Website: macys
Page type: customer-info-address
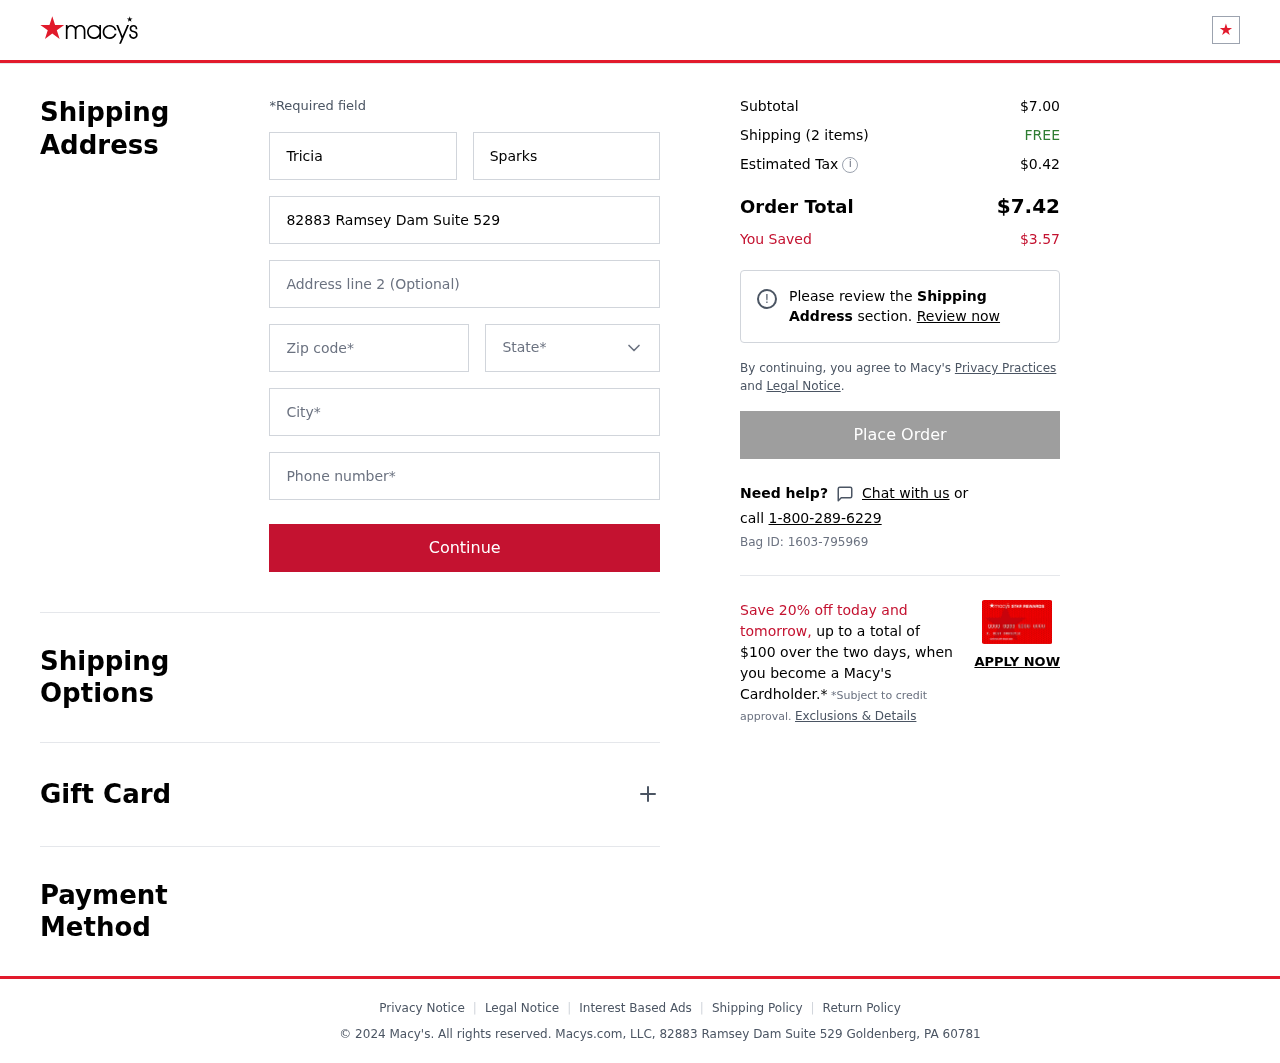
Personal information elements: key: PII_CITY
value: Goldenberg
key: PII_FIRSTNAME
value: Tricia
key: PII_LASTNAME
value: Sparks
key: PII_PHONE
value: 6693221881
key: PII_POSTCODE
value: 60781
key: PII_STATE
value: Pennsylvania
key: PII_STREET
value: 82883 Ramsey Dam Suite 529
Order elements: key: ORDER_SUBTOTAL
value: $7.00
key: ORDER_NUM_ITEMS
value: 2
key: ORDER_SHIPPING_COST
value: FREE
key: ORDER_TAX
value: $0.42
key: ORDER_TOTAL
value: $7.42
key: ORDER_SAVINGS
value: $3.57
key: ORDER_BAG_ID
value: Bag ID: 1603-795969